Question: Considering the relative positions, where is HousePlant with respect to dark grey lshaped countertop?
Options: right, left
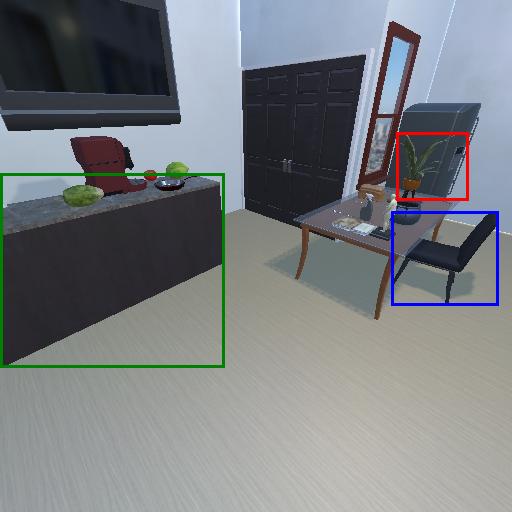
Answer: right